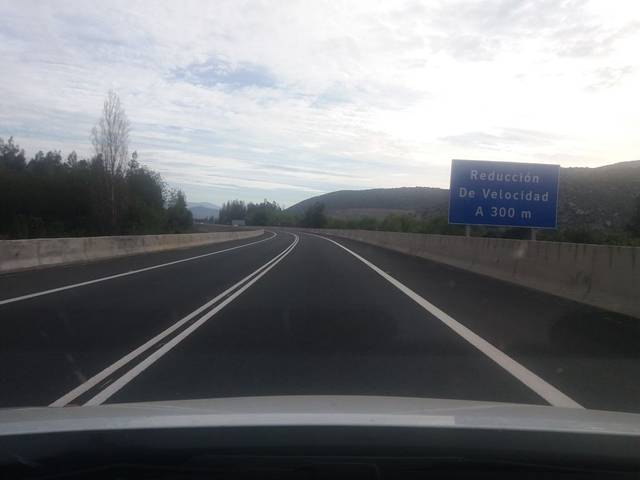
Region: Chile
Coordinates: -32.756, -70.821